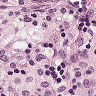
Metastatic tissue present: no